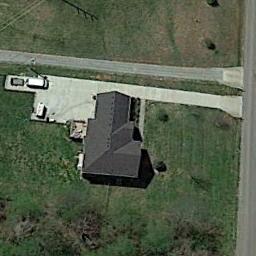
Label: sparse_residential